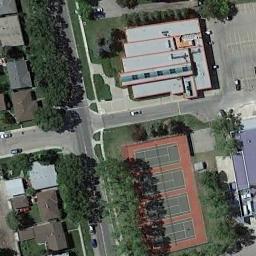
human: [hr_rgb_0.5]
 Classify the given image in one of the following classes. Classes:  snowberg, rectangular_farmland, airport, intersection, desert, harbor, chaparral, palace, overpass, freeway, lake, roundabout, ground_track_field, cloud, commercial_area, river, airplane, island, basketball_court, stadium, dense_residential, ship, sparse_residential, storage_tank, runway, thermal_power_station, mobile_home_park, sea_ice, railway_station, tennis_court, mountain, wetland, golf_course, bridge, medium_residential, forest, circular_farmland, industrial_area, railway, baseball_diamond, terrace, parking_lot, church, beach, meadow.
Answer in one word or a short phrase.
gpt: tennis_court